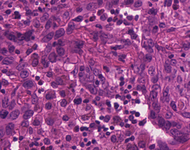
Tumor epithelial tissue: yes
Tumor-associated stroma tissue: no
Normal tissue: no